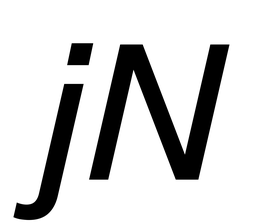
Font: InstrumentSans-Italic_Medium_Italic